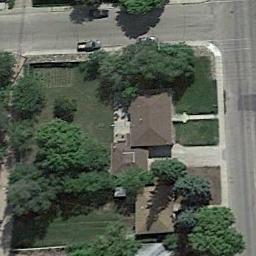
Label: sparse_residential